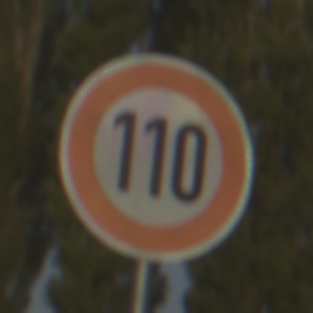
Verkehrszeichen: Geschwindigkeit110
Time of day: SunriseSunset
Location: Outdoor (Special)
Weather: Clear
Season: NotSpecified
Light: Natural